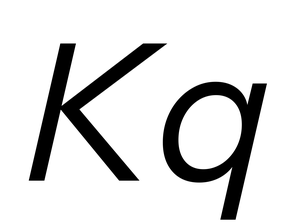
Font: InstrumentSans-Italic_Italic